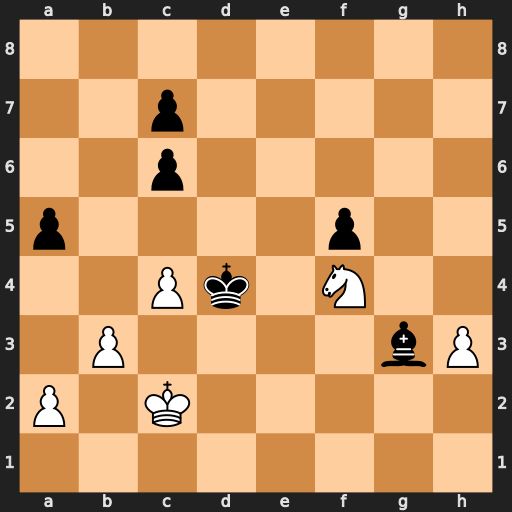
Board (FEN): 8/2p5/2p5/p4p2/2Pk1N2/1P4bP/P1K5/8
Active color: w
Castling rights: -
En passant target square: -
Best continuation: Ne2+ Ke3 Nxg3